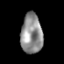
Tissue: prostate
Cell type: Epithelial cells
Senescence score: 0.3114
Nuclear area (px): 848
Mean DAPI intensity: 142.834